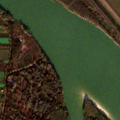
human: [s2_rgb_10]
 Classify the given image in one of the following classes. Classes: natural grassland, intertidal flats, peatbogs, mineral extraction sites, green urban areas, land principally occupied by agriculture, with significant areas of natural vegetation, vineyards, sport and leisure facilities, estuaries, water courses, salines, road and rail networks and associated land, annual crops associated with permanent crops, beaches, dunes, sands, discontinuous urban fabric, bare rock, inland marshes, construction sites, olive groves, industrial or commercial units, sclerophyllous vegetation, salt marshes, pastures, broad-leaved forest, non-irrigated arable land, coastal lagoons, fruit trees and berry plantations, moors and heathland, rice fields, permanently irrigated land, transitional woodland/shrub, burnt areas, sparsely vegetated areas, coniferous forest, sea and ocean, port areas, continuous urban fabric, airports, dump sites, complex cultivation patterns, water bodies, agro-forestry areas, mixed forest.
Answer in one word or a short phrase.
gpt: non-irrigated arable land, broad-leaved forest, transitional woodland/shrub, water courses